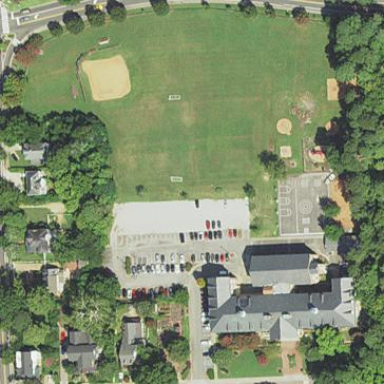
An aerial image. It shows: School.